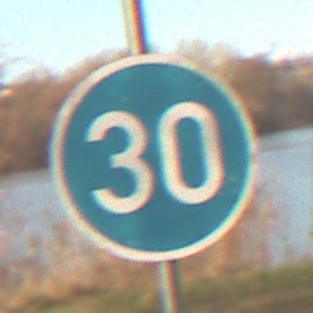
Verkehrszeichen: VorgeschriebeneMindestgeschwindigkeit
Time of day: SunriseSunset
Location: Outdoor (Nature)
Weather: PartlyCloudy
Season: NotSpecified
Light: Natural